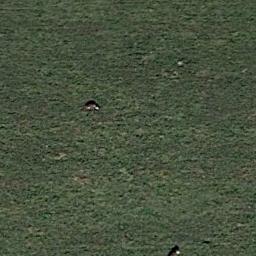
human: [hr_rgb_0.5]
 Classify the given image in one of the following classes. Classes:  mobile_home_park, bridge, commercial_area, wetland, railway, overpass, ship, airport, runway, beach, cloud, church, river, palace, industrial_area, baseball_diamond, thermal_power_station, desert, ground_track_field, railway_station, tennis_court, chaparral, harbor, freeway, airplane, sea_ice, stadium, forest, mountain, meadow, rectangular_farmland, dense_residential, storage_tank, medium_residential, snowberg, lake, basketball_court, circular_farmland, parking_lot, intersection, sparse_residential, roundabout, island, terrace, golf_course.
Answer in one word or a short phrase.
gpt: meadow